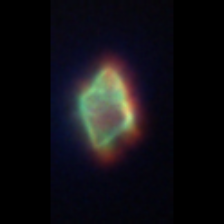
Taxon: Gymnodinium
Group: Dinoflagellates